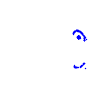
Particle: kaon